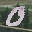
Label: 0